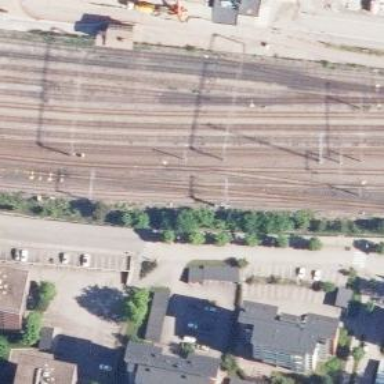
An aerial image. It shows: Railway with continuous electrified contact line.